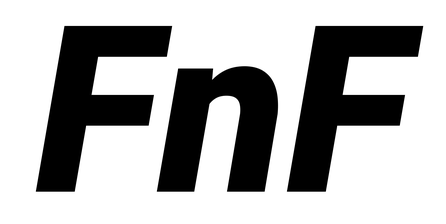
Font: Roboto-Italic_Black_Italic